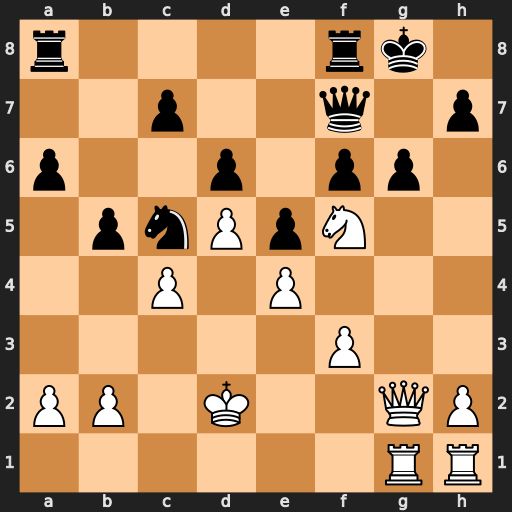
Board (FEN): r4rk1/2p2q1p/p2p1pp1/1pnPpN2/2P1P3/5P2/PP1K2QP/6RR
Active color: w
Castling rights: -
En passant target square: -
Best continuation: Nh6+ Kg7 Nxf7